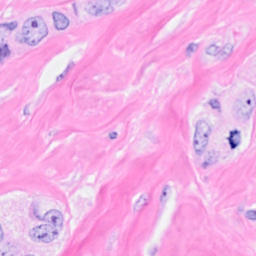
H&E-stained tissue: Breast